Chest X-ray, PA view. Patient: 12 years old, sex F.
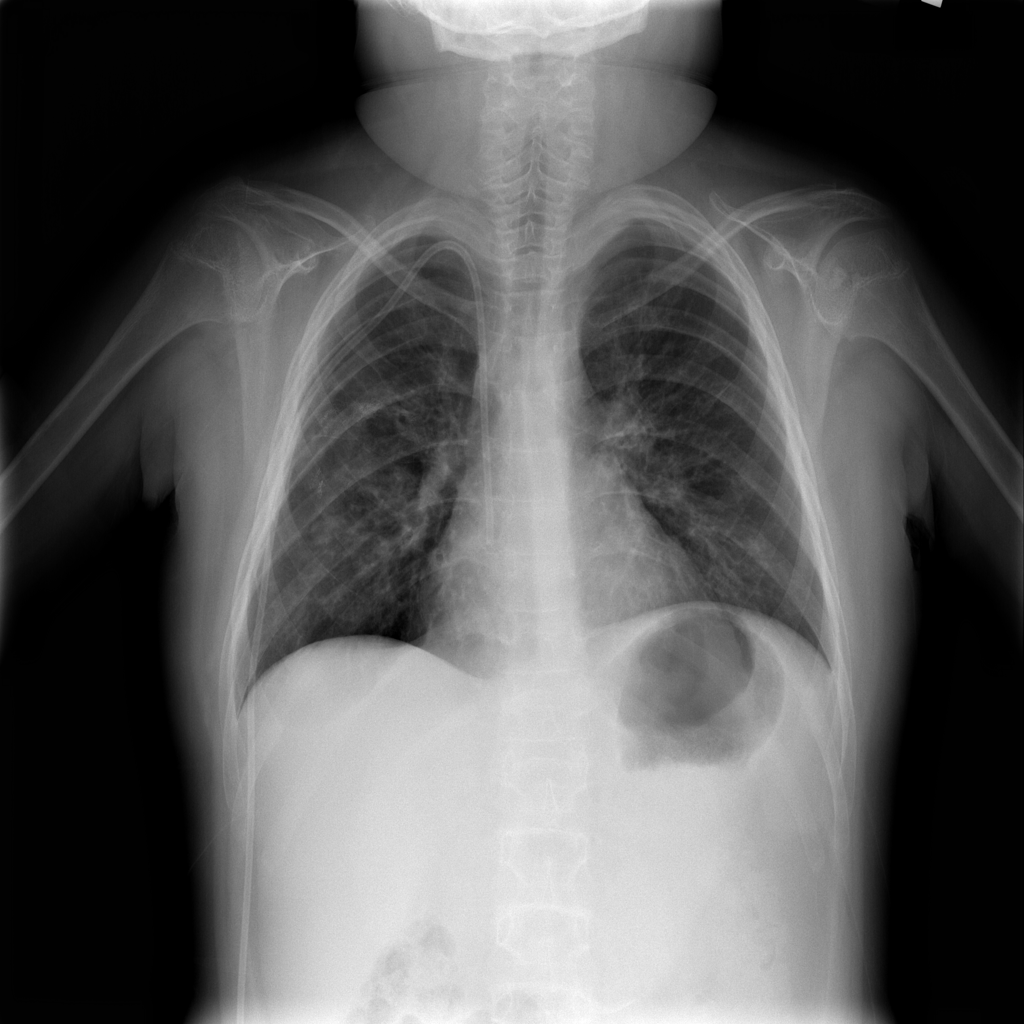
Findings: Infiltration